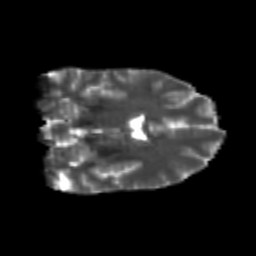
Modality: T2w
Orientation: coronal
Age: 24
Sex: female
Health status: healthy
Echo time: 0.074 s